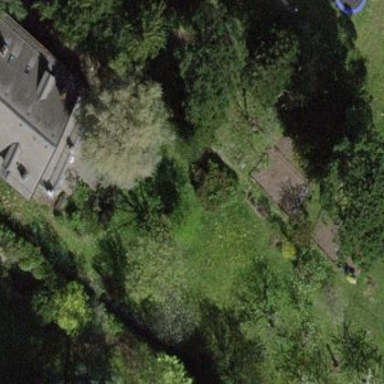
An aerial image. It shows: Garden enclosed by fence.